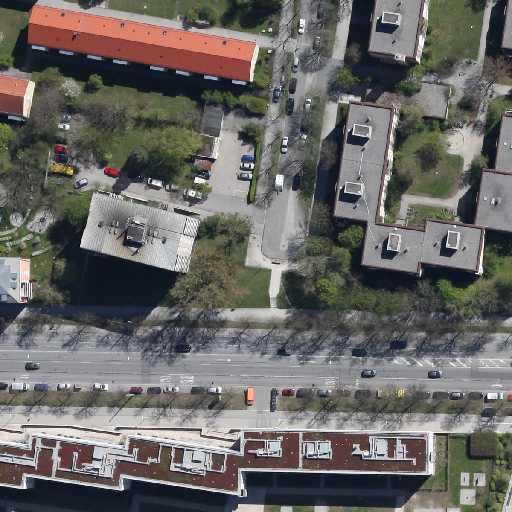
Referring expression: bikeway